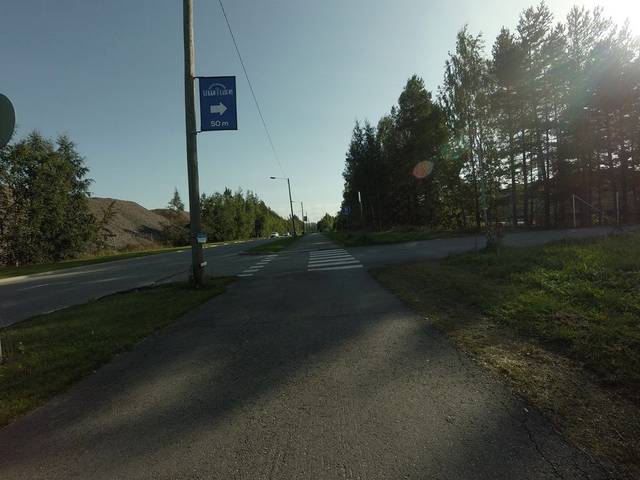
Region: Finland
Coordinates: 60.164, 24.633